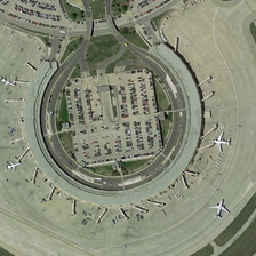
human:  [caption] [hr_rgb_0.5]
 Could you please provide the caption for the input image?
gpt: The white plane was parked next to the circular building.

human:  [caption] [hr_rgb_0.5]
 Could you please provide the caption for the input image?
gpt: A parking lot was built in the circular building.

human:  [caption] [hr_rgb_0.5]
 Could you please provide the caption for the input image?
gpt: Four planes were parked at a port .

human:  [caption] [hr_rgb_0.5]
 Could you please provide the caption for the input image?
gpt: The parking lot is built in a circular building.

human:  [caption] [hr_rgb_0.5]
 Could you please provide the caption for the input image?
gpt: There was a white plane parked beside the round building.